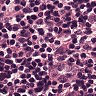
Metastatic tissue present: yes